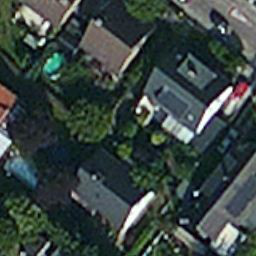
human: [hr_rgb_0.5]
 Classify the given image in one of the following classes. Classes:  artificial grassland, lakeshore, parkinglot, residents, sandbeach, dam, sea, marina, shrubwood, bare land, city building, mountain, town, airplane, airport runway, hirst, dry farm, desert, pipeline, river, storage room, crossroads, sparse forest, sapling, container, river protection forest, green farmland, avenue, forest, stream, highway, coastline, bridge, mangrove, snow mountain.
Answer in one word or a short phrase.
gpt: residents